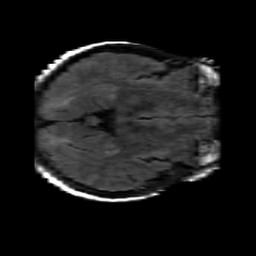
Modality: FLAIR
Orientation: axial
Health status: ill
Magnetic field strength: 3 T